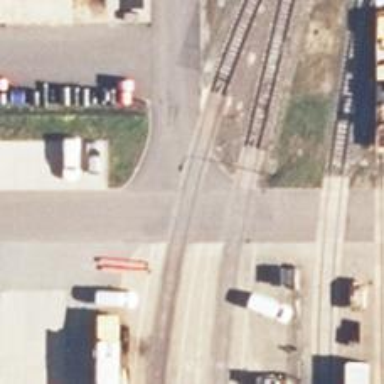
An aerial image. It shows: Railway yard.